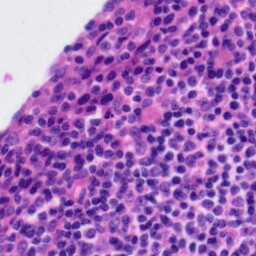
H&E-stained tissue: Tonsil